Question: Determine whether the two graphs given in the figure are isomorphic. If you think they are isomorphic, answer 1; if you think they are not isomorphic, answer 0.
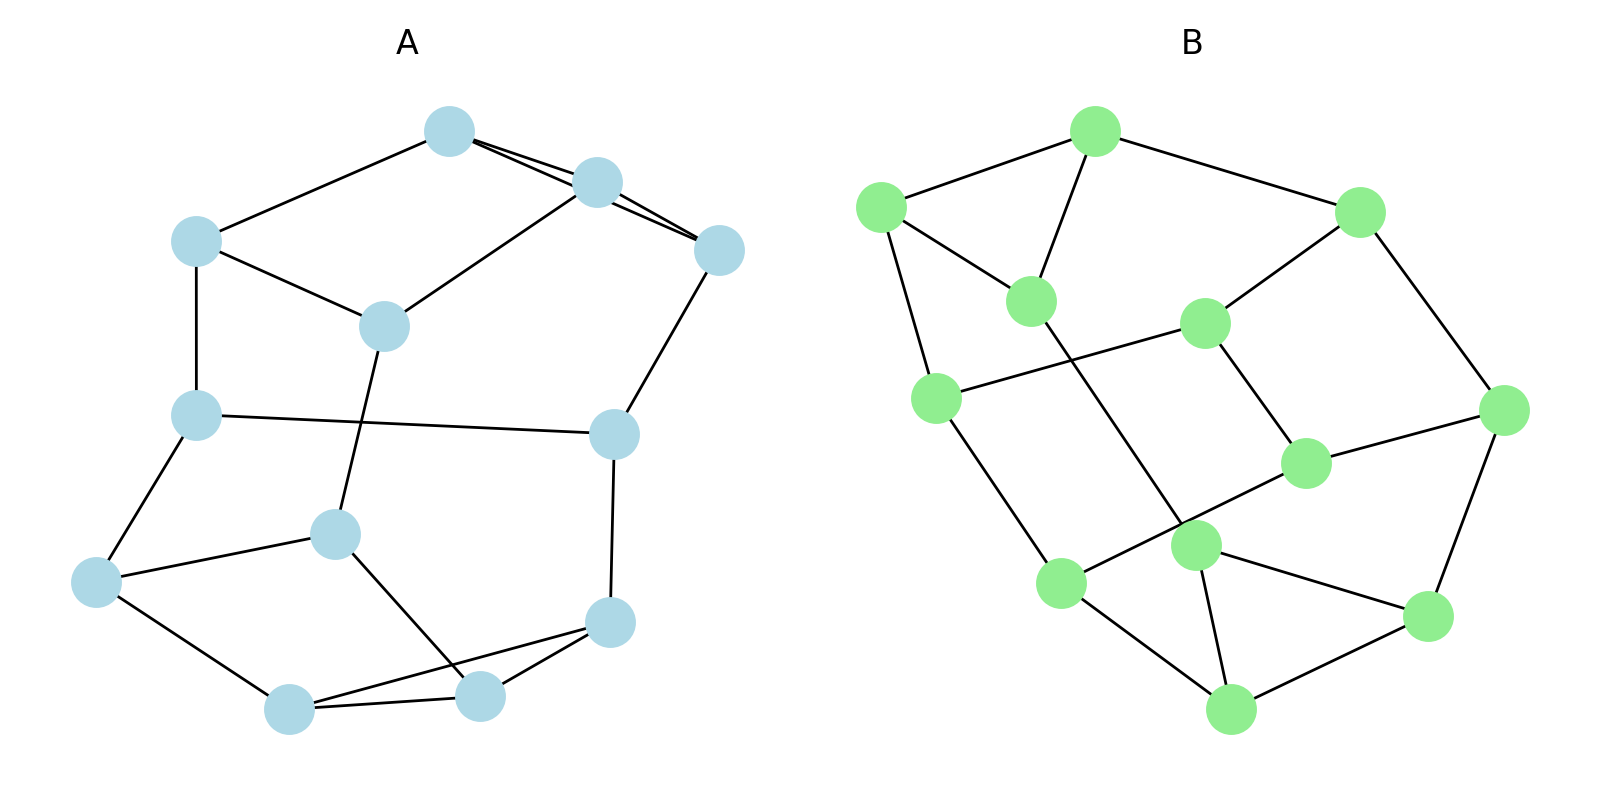
Answer: 0